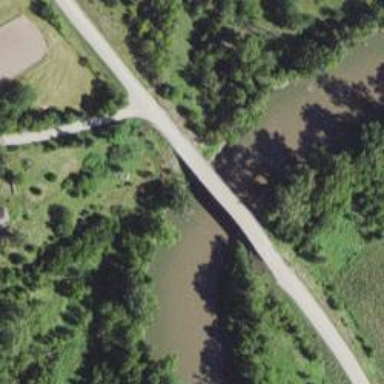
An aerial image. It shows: Residential road with bridge.